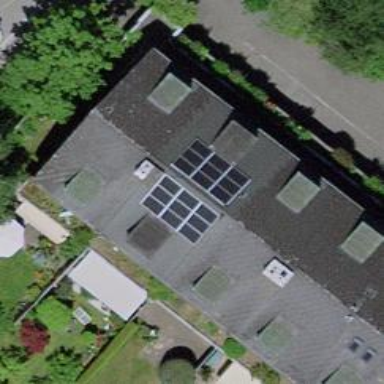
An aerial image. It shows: Residential building with gabled roof oriented across.